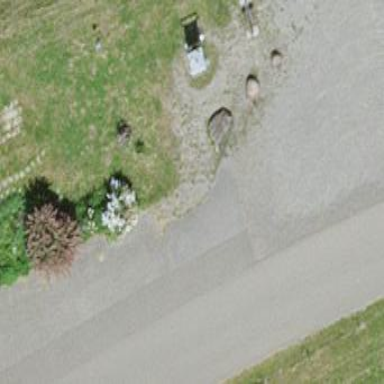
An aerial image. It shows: Paved parking area.